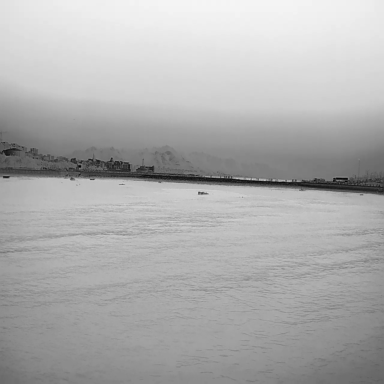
There is a bulk_carrier in the infrared image.